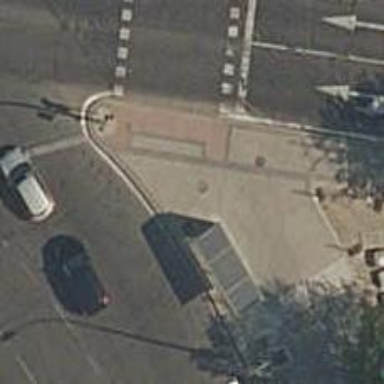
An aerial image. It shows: Bus stop with shelter. It is platform for public transport.